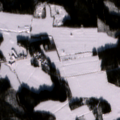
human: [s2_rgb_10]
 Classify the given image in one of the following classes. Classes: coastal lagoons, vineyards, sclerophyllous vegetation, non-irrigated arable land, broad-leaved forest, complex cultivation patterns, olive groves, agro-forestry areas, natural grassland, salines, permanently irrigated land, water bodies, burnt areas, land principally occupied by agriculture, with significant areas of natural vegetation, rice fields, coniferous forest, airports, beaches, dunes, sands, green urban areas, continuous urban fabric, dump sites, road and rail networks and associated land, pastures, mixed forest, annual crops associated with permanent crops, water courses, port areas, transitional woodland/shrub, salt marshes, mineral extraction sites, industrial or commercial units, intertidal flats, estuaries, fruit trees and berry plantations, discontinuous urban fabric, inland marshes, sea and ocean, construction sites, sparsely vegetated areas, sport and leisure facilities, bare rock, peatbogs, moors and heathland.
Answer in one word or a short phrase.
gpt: non-irrigated arable land, land principally occupied by agriculture, with significant areas of natural vegetation, coniferous forest, mixed forest, transitional woodland/shrub